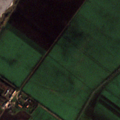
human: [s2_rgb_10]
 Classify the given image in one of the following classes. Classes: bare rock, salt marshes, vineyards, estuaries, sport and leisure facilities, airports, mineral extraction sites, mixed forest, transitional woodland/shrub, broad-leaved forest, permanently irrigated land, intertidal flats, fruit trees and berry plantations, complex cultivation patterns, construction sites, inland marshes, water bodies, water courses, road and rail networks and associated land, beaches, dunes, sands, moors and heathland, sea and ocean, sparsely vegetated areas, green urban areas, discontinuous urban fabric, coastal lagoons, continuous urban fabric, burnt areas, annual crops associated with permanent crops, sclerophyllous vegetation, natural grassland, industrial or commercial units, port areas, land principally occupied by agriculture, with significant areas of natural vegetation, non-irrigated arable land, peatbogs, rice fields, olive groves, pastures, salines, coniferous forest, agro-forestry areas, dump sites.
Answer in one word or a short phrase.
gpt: non-irrigated arable land, inland marshes